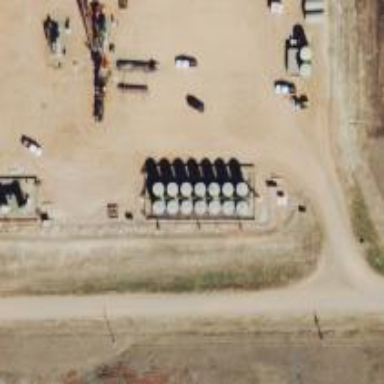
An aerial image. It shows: Storage tank that is man-made.